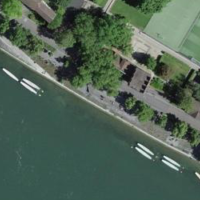
EUNIS habitat code: 54
Species observed at this site:
Corvus corone
Catalpa bignonioides
Cyanistes caeruleus
Anas platyrhynchos
Sturnus vulgaris
Alopochen aegyptiaca
Passer domesticus
Chroicocephalus ridibundus
Phalacrocorax carbo
Cygnus olor
Parus major
Erithacus rubecula
Campanula trachelium
Mergus merganser
Columba livia
Motacilla alba